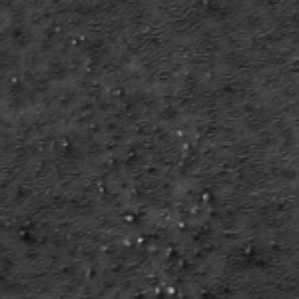
Label: frost